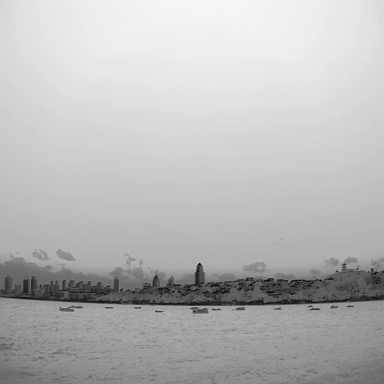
There are 11 bulk_carriers in the infrared image.